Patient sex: M
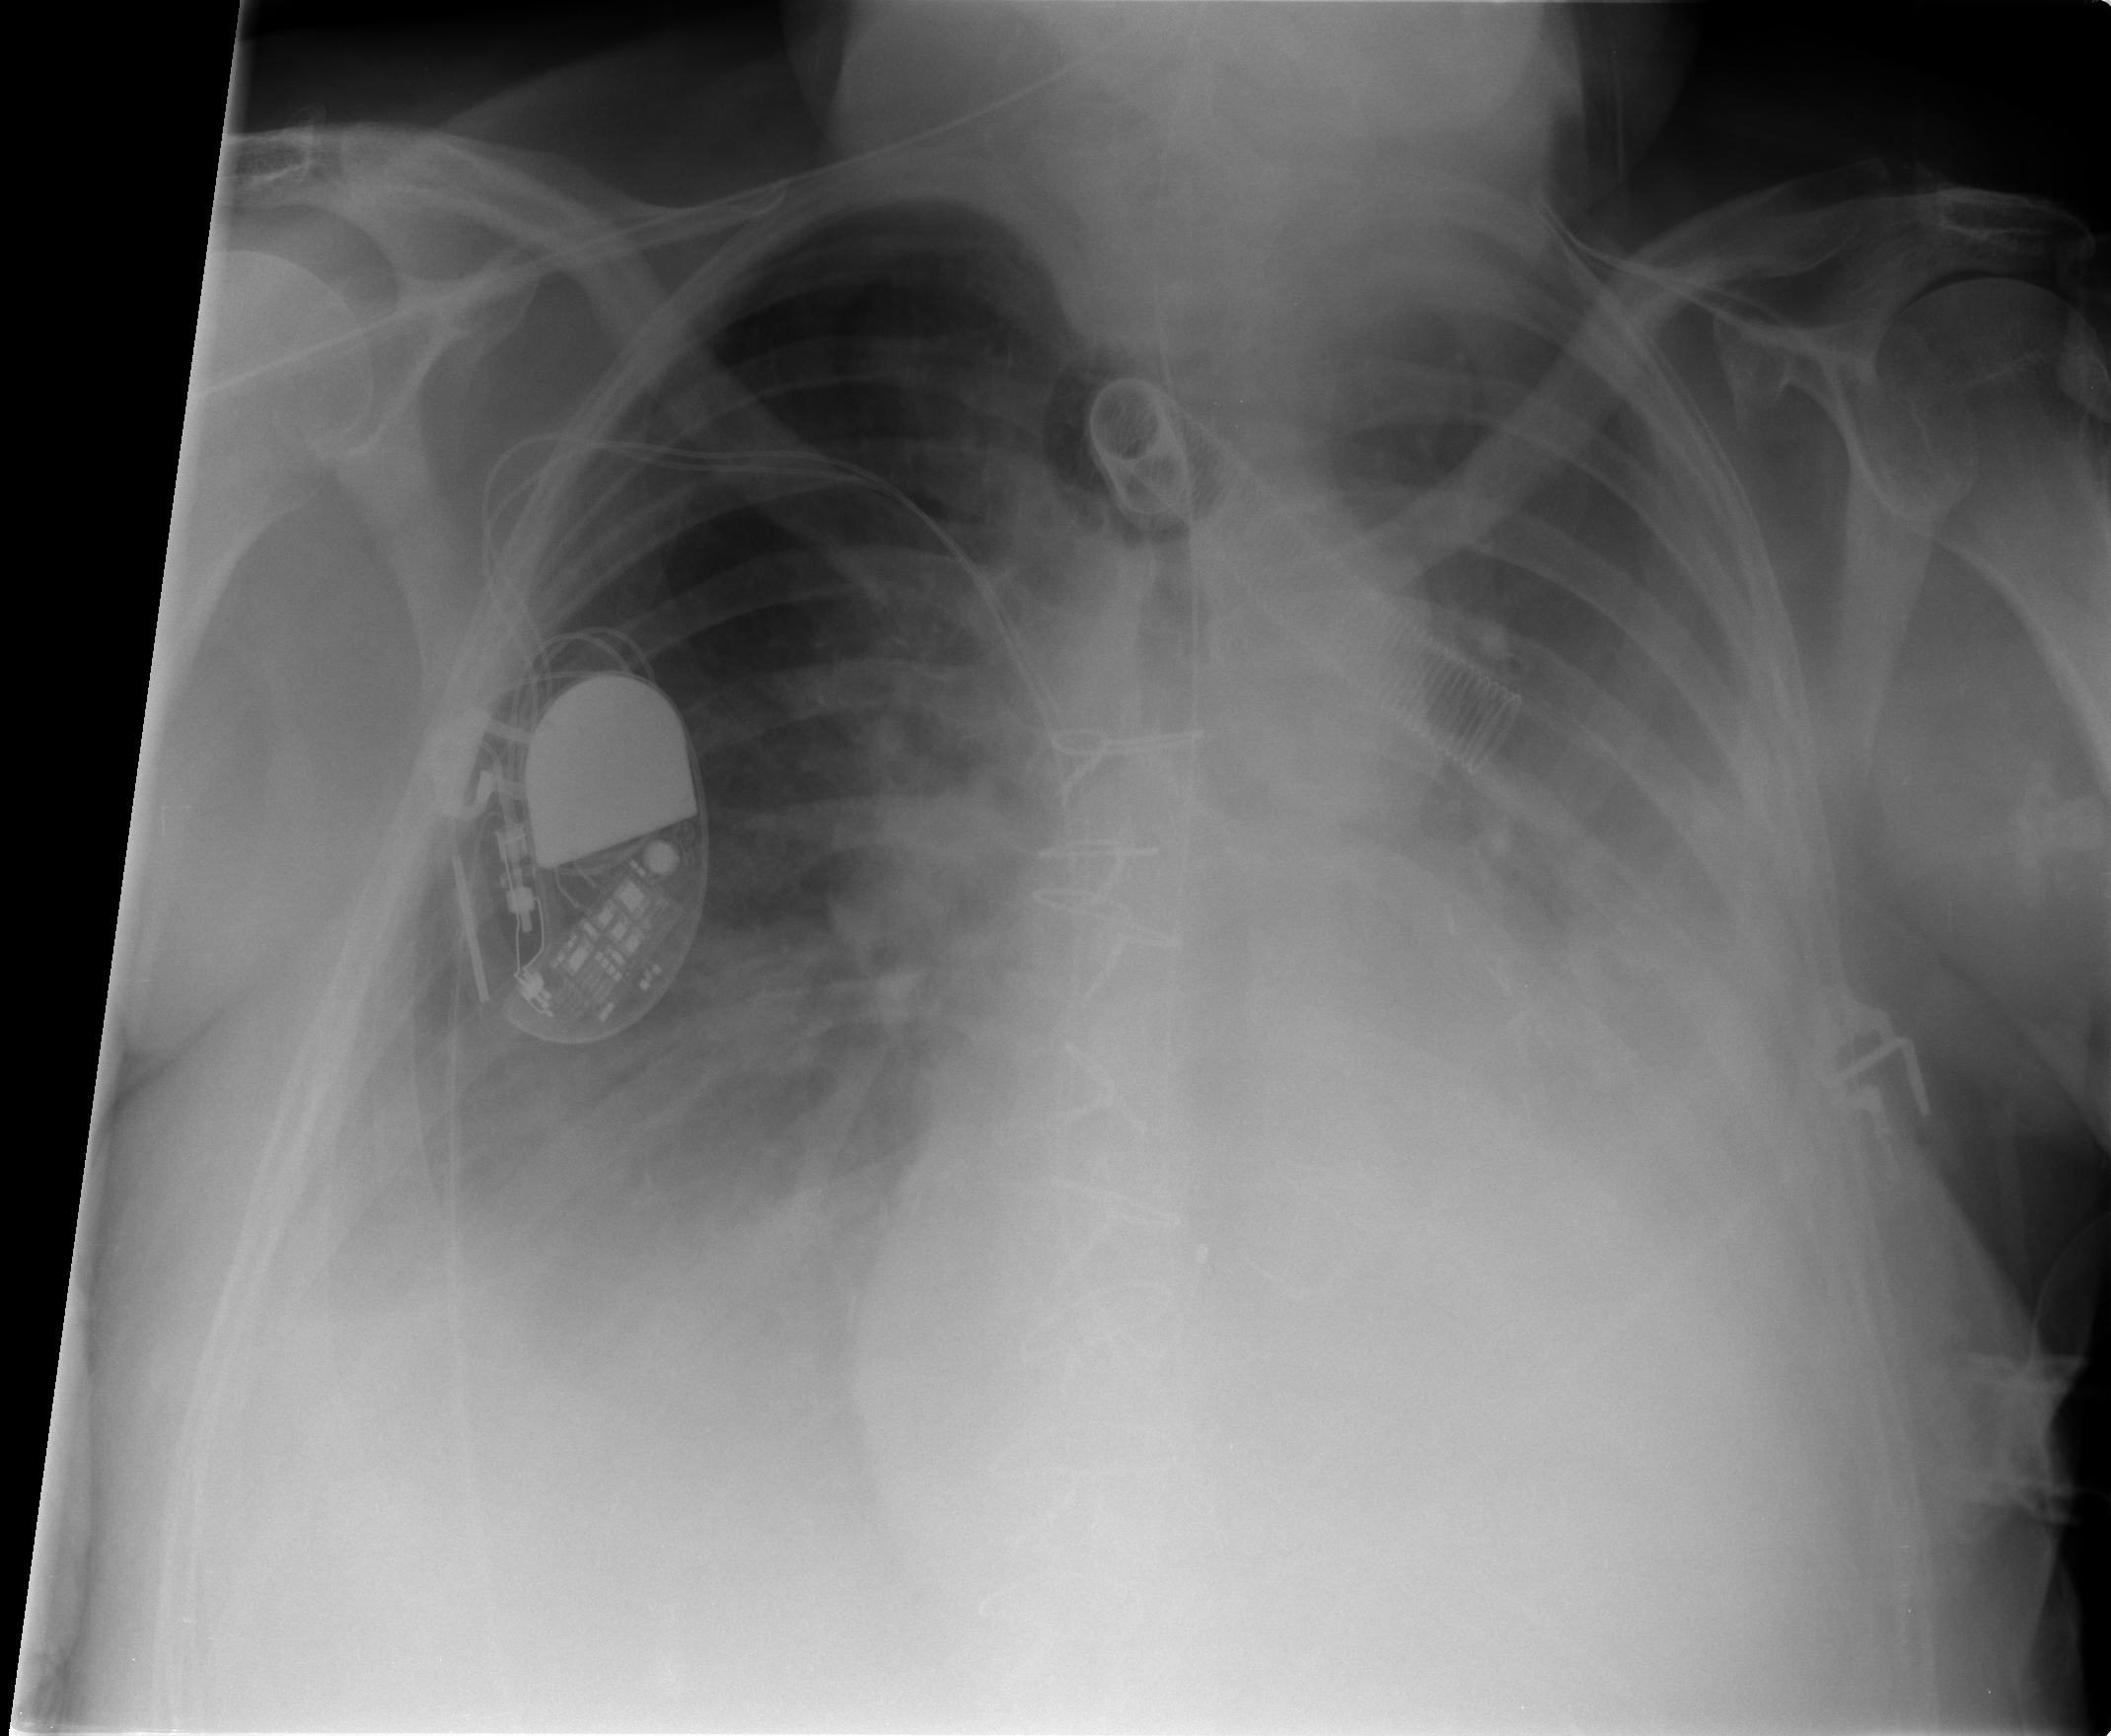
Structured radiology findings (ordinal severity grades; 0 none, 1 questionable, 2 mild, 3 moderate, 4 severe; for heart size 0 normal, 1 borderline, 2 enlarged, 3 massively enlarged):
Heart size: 2
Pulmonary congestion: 1
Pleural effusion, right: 2
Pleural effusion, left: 3
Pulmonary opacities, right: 0
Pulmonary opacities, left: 0
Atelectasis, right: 2
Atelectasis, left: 4